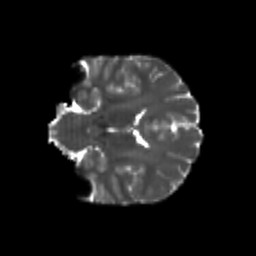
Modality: T2w
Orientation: coronal
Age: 18
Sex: male
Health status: healthy
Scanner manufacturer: philips
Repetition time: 7.393 s
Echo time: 0.08599 s